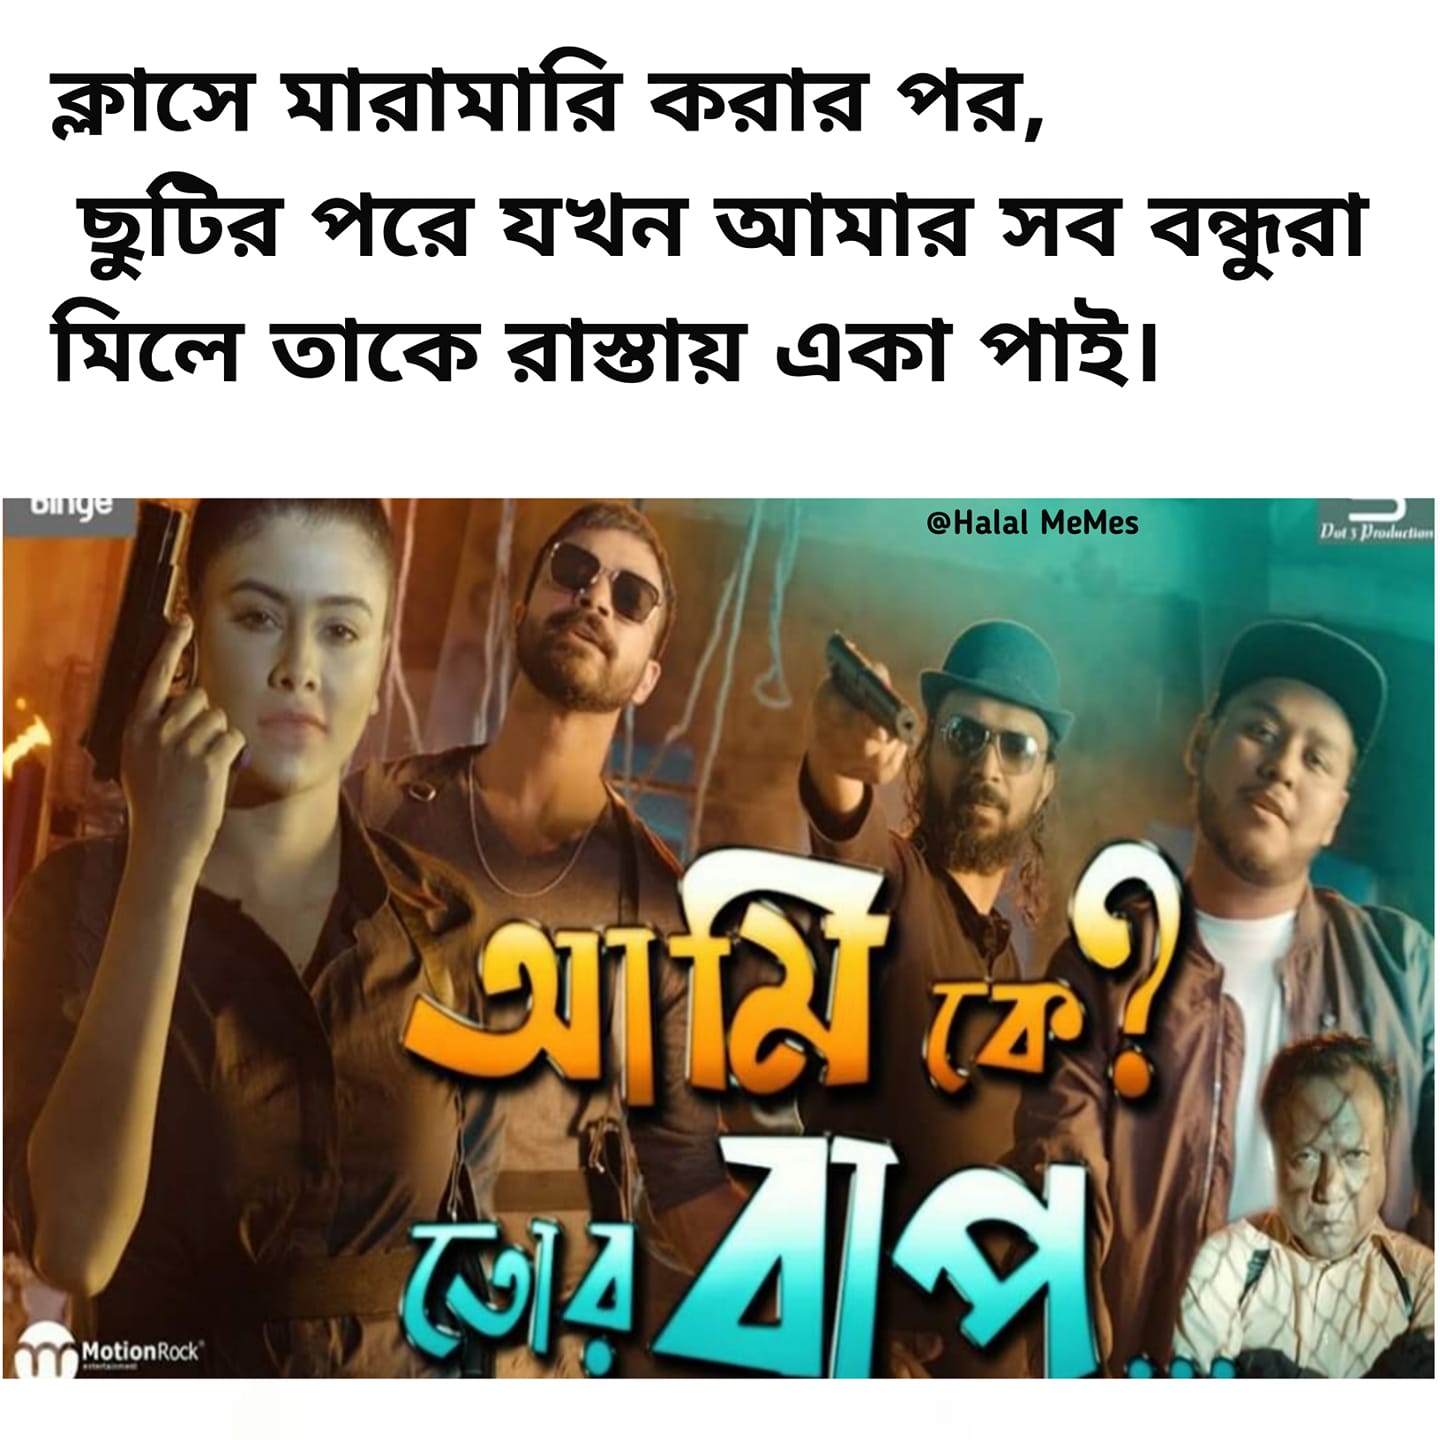
Text: ক্লাসে মারামারি করার পর, ছুটির পরে যখন আমার সব বন্ধুরা মিলে তাকে রাস্তায় একা পাই। আমি কে? তোর বাপ ...
Label: Non Hate